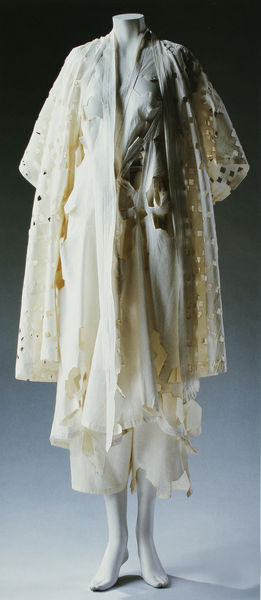
Titel: Jacke, Kleid und Hose
Künstler: Yohji Yamamoto
Standort: Kyoto (Japan)
Institution: Kyoto Costume Institute
Schlagwörter: umhang, weiß, gelb, frau, hell, kleid, licht, tuch, beige, mode, kleidung, spitze, gewand, mantel, stickerei, creme, füsse, abendkleid, strümpfe, fuss, puppe, löcher, durchscheinend, kyoto, löche